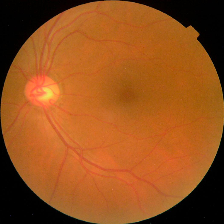
Diabetic retinopathy grade: No DR